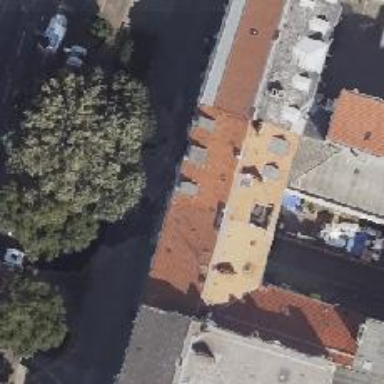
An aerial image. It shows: Restaurant.